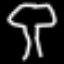
Label: mushroom